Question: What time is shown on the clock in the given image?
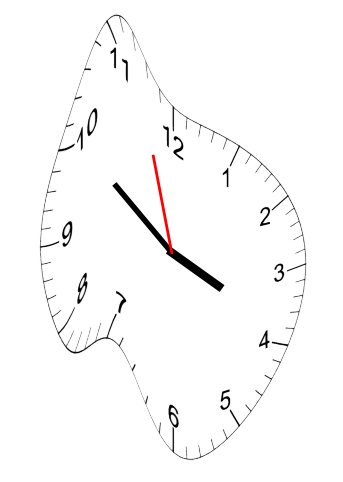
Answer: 03:50:57